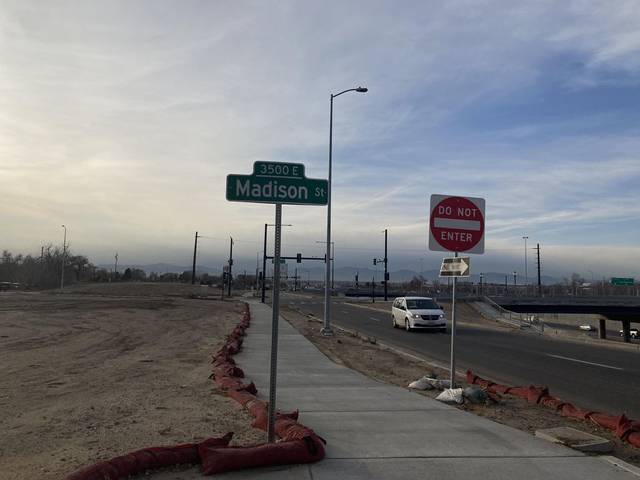
Region: United States
Coordinates: 39.78, -104.947